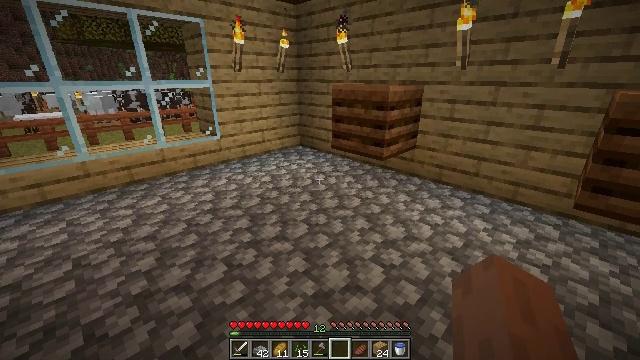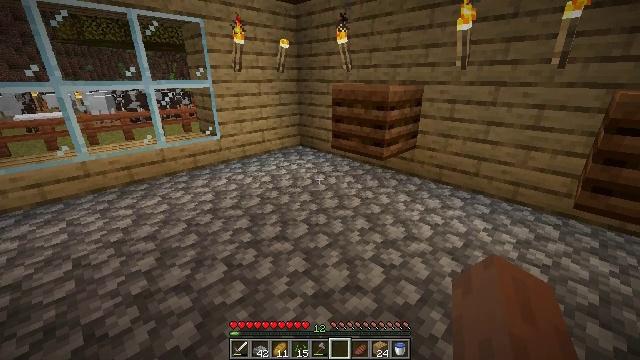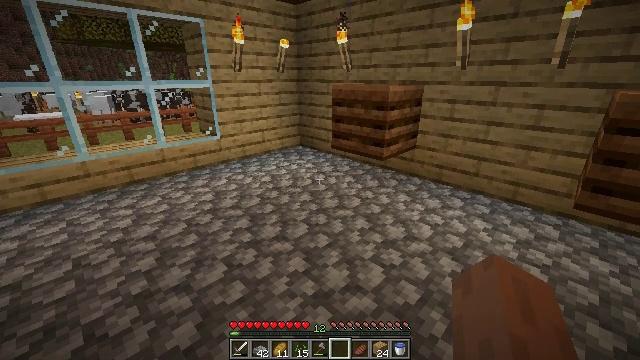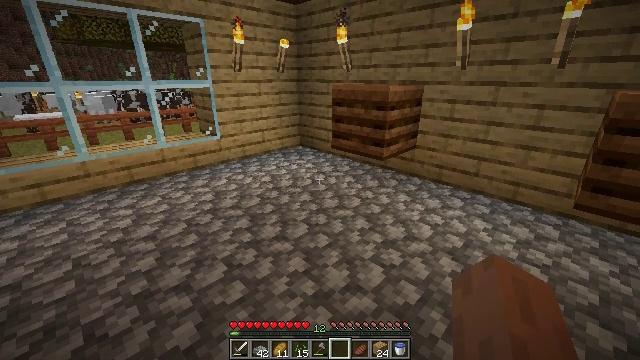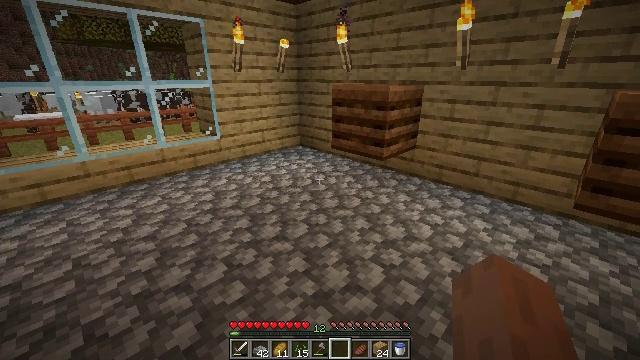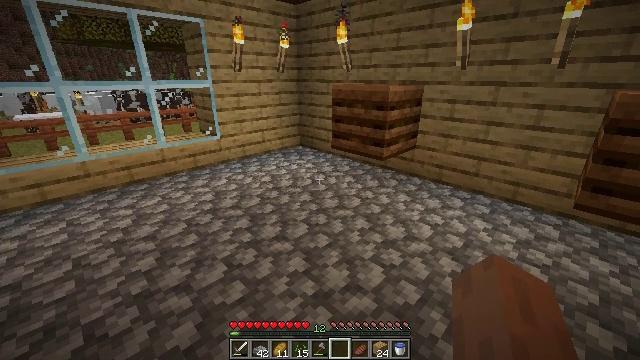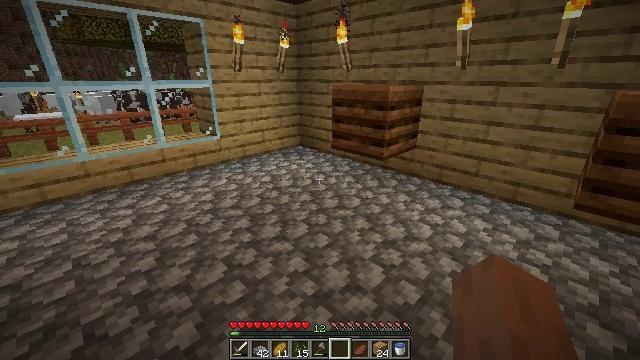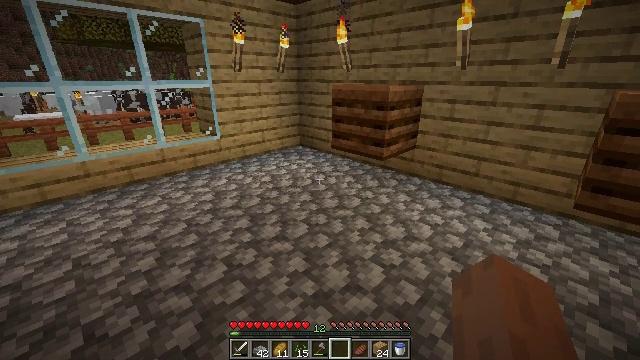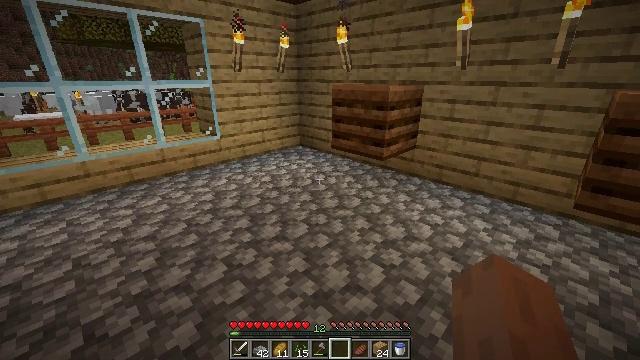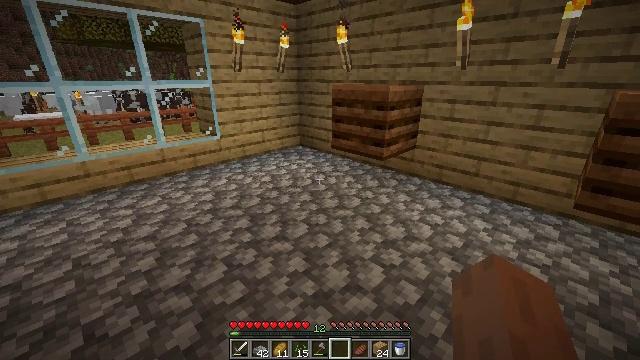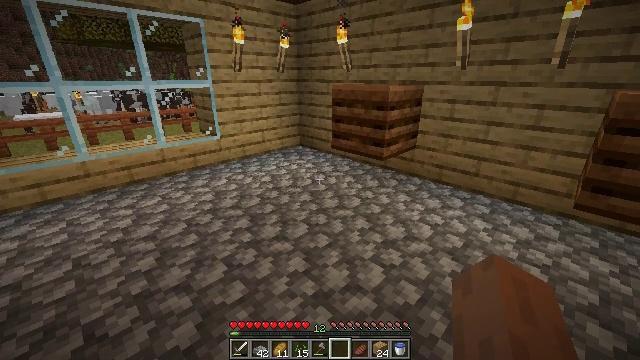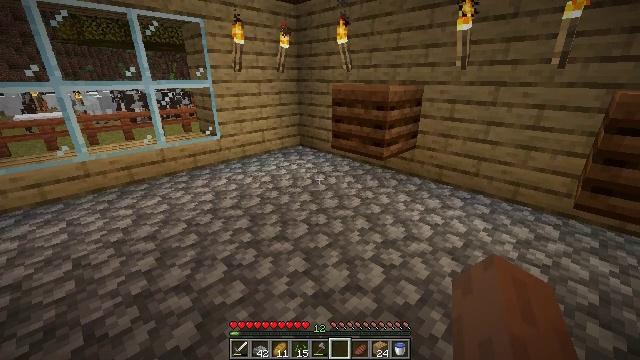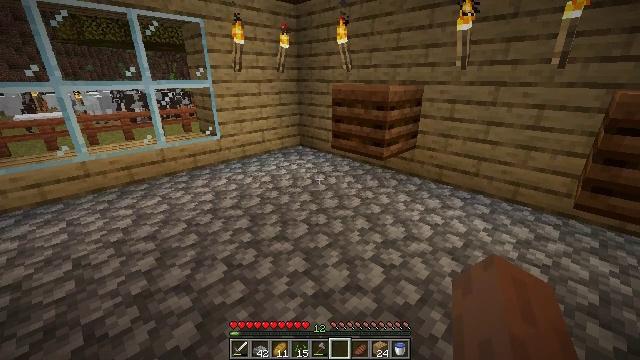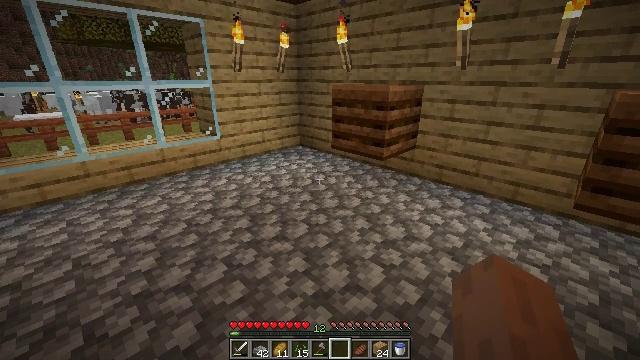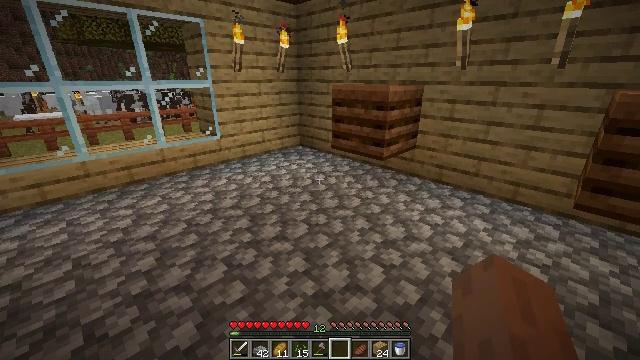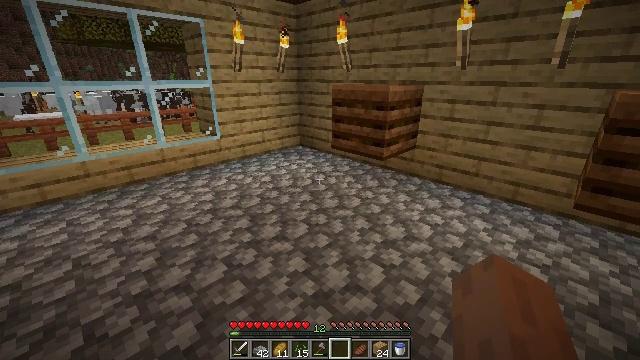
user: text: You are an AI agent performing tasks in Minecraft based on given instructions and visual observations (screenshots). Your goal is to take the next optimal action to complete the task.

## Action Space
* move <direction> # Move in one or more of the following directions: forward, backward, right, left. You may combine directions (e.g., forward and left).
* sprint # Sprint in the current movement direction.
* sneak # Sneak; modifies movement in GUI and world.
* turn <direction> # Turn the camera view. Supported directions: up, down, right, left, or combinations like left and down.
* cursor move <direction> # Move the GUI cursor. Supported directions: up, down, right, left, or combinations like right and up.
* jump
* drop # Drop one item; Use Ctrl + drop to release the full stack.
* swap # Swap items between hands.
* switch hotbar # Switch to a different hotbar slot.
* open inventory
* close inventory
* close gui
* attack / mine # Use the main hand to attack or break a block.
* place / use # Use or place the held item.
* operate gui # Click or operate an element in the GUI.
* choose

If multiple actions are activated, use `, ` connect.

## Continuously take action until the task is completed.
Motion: motion action
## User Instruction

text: Attack the cobblestone slab to gather it.
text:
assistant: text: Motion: no_op
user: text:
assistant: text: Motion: no_op
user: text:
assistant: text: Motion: no_op
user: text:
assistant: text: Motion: no_op
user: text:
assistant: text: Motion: no_op
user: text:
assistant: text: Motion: no_op
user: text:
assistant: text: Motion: no_op
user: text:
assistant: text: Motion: no_op
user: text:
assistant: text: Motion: no_op
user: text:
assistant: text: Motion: no_op
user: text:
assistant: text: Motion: no_op
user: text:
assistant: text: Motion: no_op
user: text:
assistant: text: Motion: no_op
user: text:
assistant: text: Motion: no_op
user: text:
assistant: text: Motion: no_op
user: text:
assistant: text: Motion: no_op
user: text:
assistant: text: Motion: no_op
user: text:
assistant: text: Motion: no_op
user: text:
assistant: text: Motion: no_op
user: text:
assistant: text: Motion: no_op
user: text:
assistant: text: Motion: no_op
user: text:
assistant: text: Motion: no_op
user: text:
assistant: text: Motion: no_op
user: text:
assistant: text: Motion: no_op
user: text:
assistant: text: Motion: no_op
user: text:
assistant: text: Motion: no_op
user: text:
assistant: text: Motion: no_op
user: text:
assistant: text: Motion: no_op
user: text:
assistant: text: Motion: no_op
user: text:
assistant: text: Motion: no_op